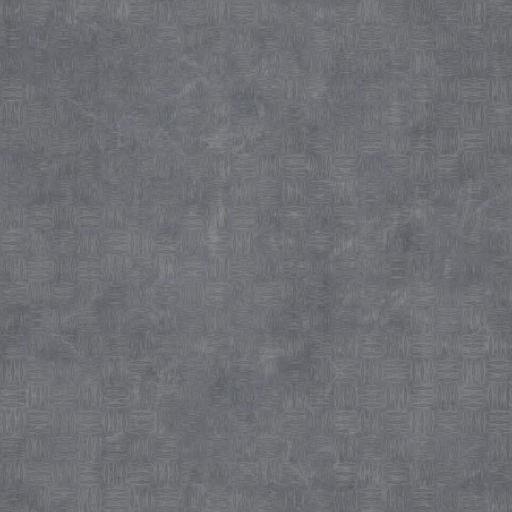
Tags: diamond plate floor industrial metal tread